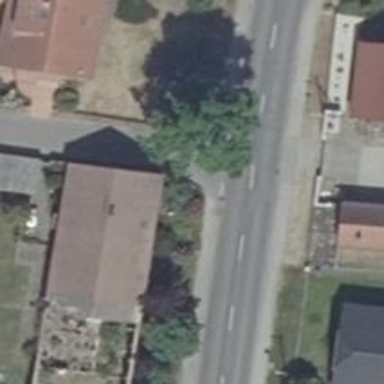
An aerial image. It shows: Road with "give way" sign.